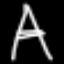
Label: The Eiffel Tower